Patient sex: M
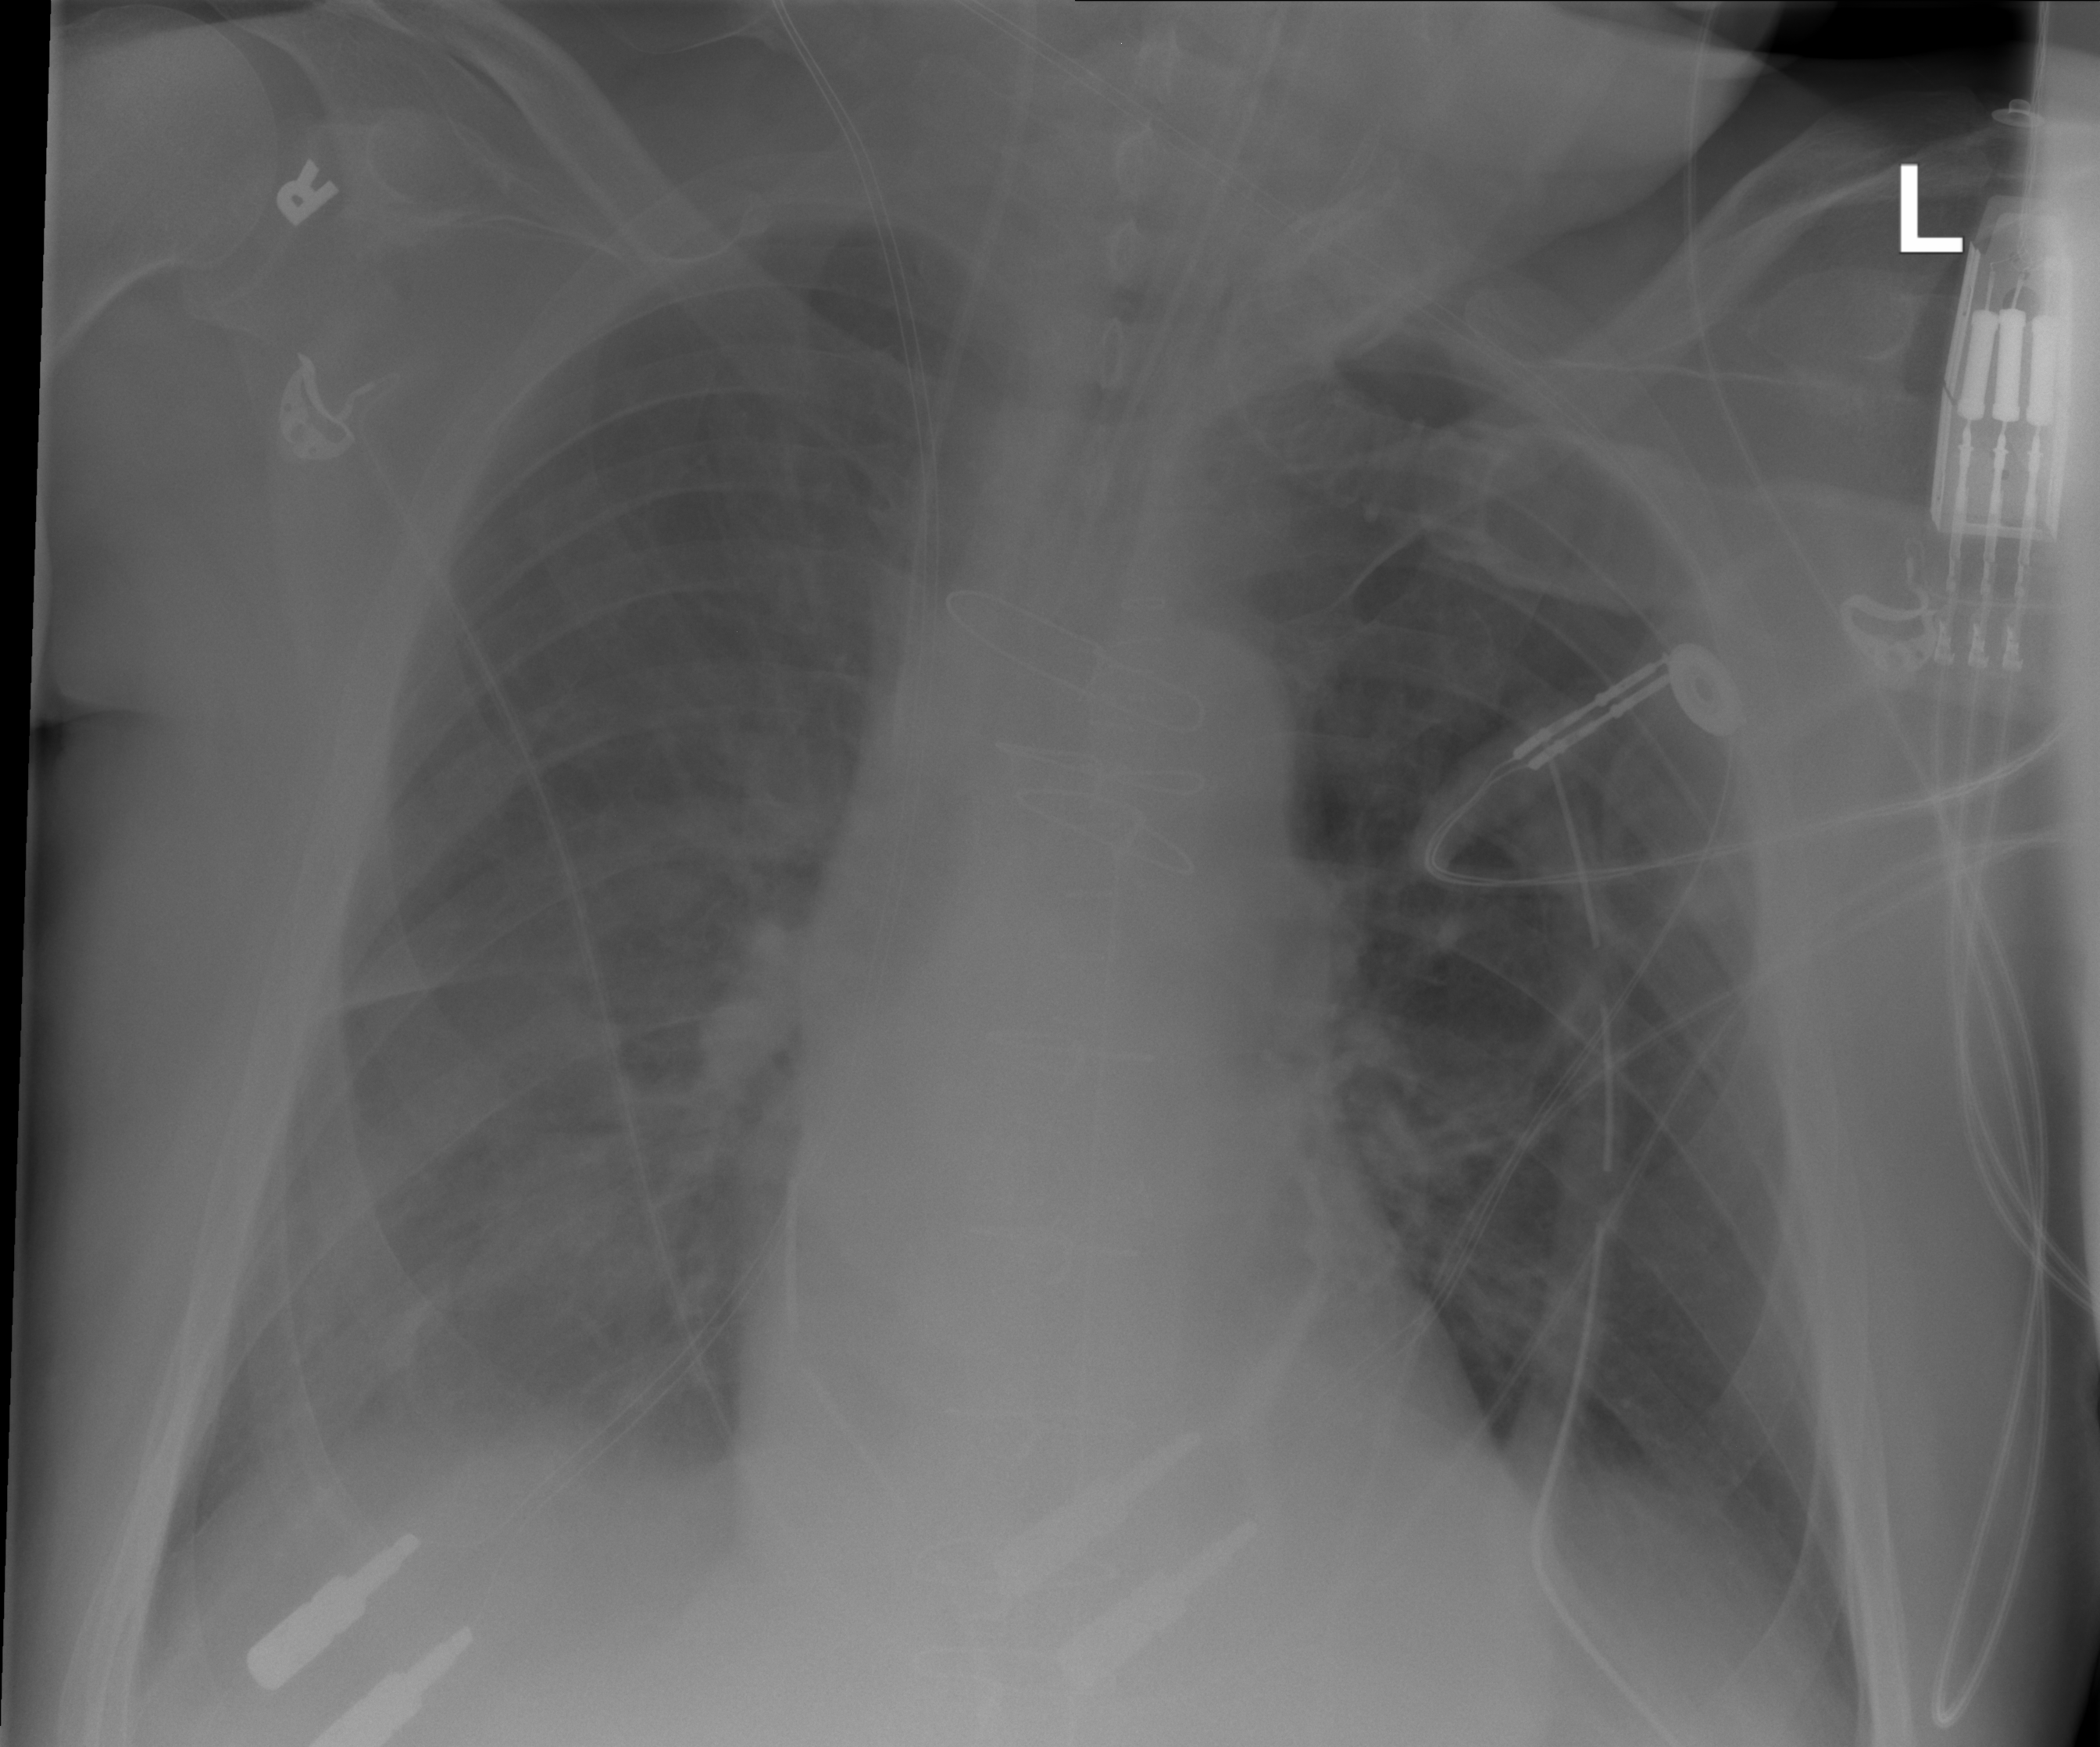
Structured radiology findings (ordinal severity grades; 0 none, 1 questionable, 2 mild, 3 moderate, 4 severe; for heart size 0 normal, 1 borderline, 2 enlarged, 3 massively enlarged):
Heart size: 3
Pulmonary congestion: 2
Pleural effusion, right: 3
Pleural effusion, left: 1
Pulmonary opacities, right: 0
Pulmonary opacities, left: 0
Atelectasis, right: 2
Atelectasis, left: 0